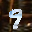
Label: 9